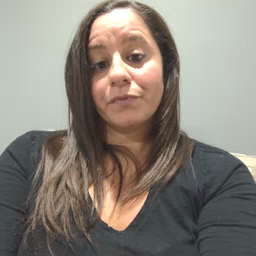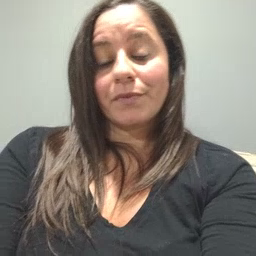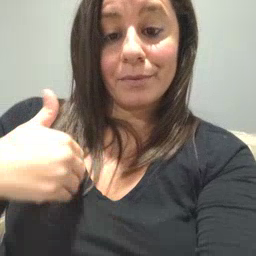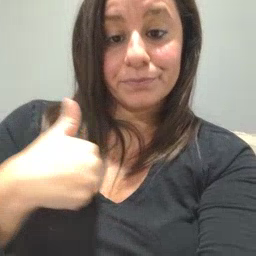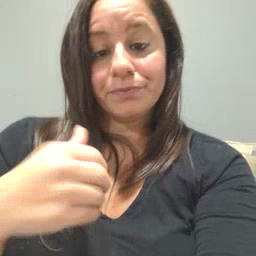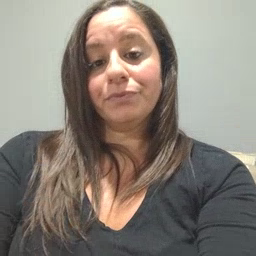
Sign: animal